Aerial crown-view tile of a tropical tree (Barro Colorado Island, Panama), acquired 20240813:
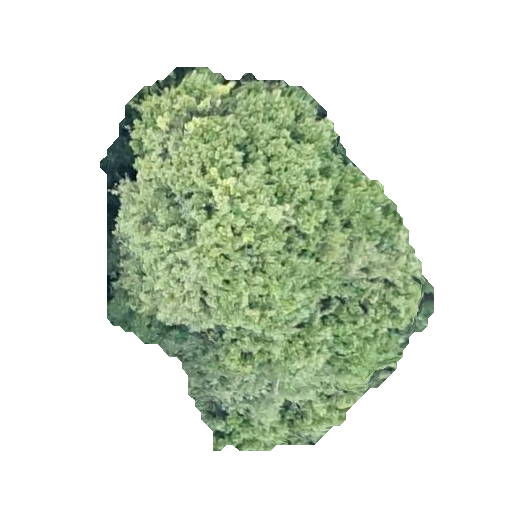
Species: Prioria copaifera
GBIF accepted scientific name: Prioria copaifera
Crown area: 133.661 m²